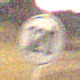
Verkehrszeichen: EndeGeschwindigkeit120
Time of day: Night
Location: Outdoor (Nature)
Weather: Clear
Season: NotSpecified
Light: Natural